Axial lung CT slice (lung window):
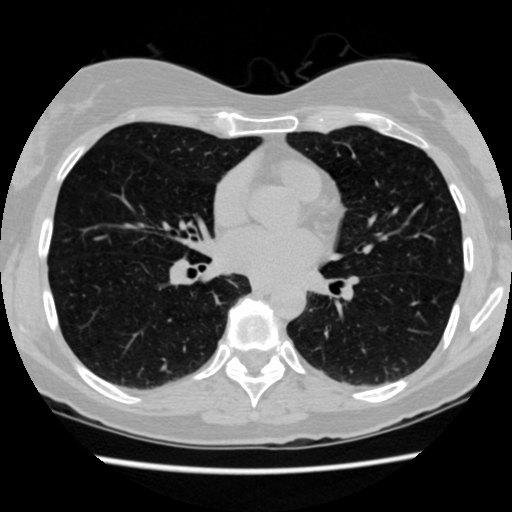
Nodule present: no